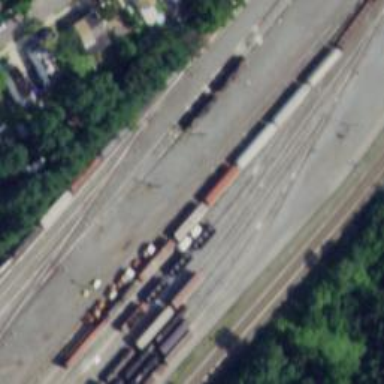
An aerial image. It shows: Railway siding with rails.